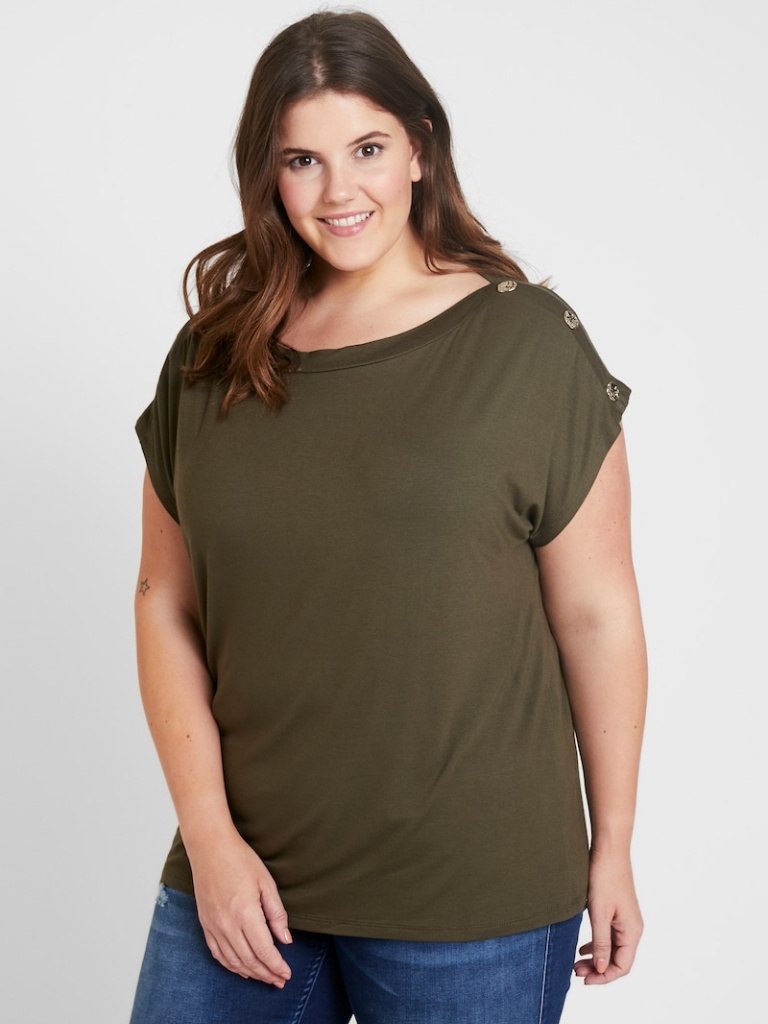
cotton relaxed short sleeve hip length Untucked crew t-shirt